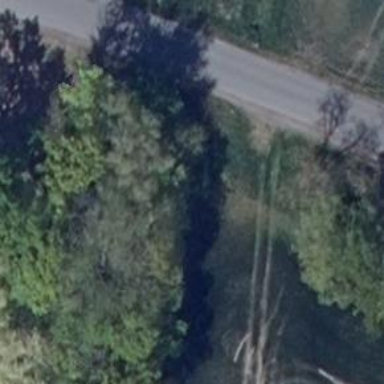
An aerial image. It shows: Culvert tunnel.